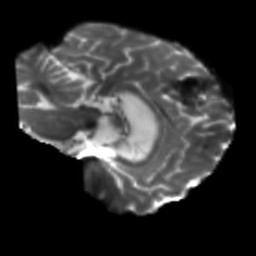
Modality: T2w
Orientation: sagittal
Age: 65
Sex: female
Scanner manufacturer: siemens
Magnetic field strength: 3 T
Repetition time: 5.25 s
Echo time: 0.08 s